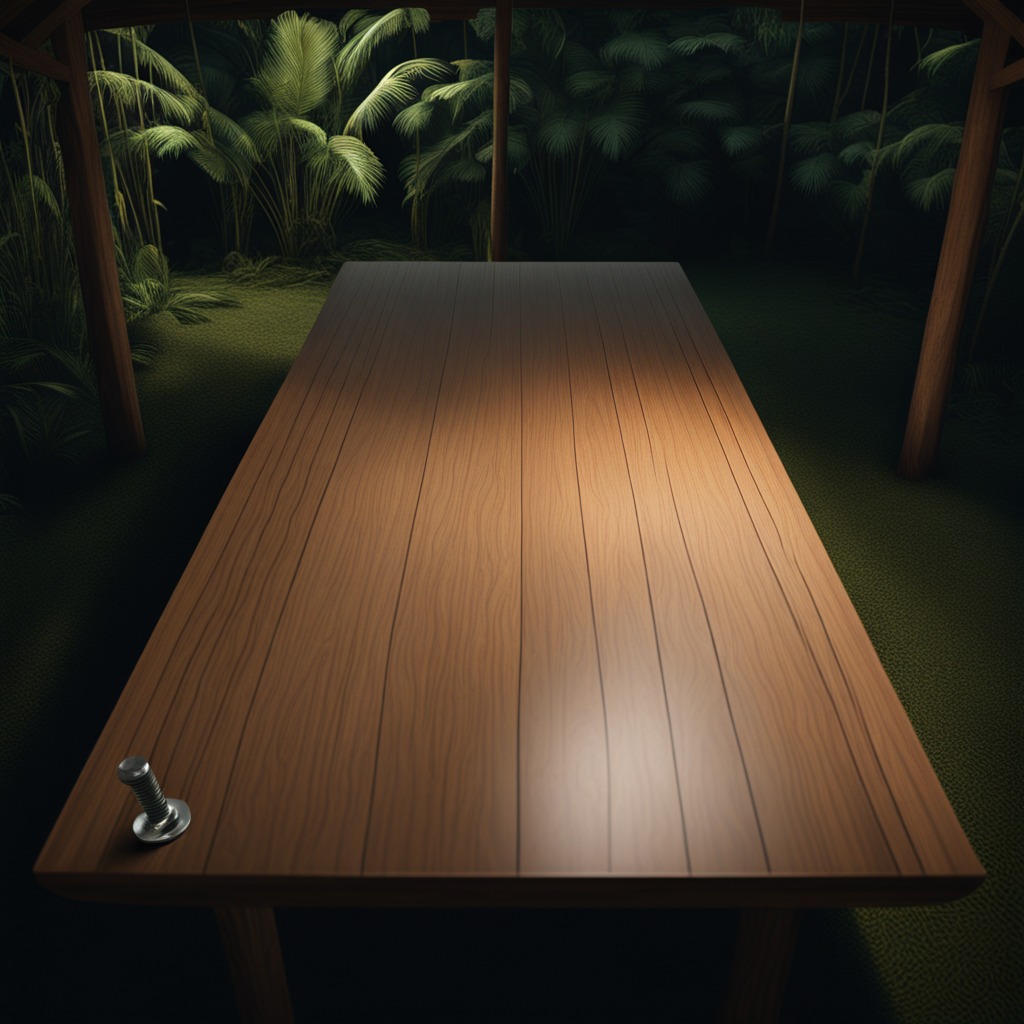
A metal screw is lying on the wooden table inside a jungle field workshop tent at night.